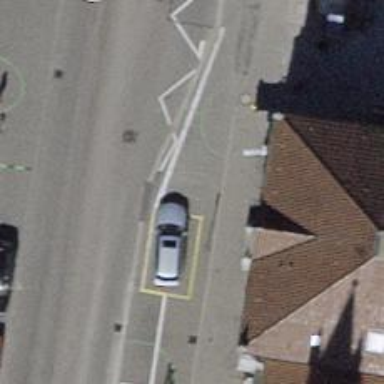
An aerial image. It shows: Parking meter.